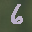
Label: 6